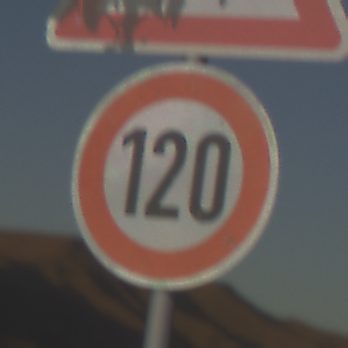
Verkehrszeichen: Geschwindigkeit120
Zusatzzeichen oben: SeitenwindVonLinks
Umgebung: Outdoor, Nature
Tageszeit: SunriseSunset
Wetter: Clear
Licht: Natural
Jahreszeit: NotSpecified
Kontrast: HighContrast